Field crop: maize
Growth stage: 1
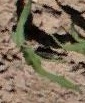
Species: maize